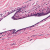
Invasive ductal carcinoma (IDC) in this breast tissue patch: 0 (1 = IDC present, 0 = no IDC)